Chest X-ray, PA view. Patient: 61 years old, sex M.
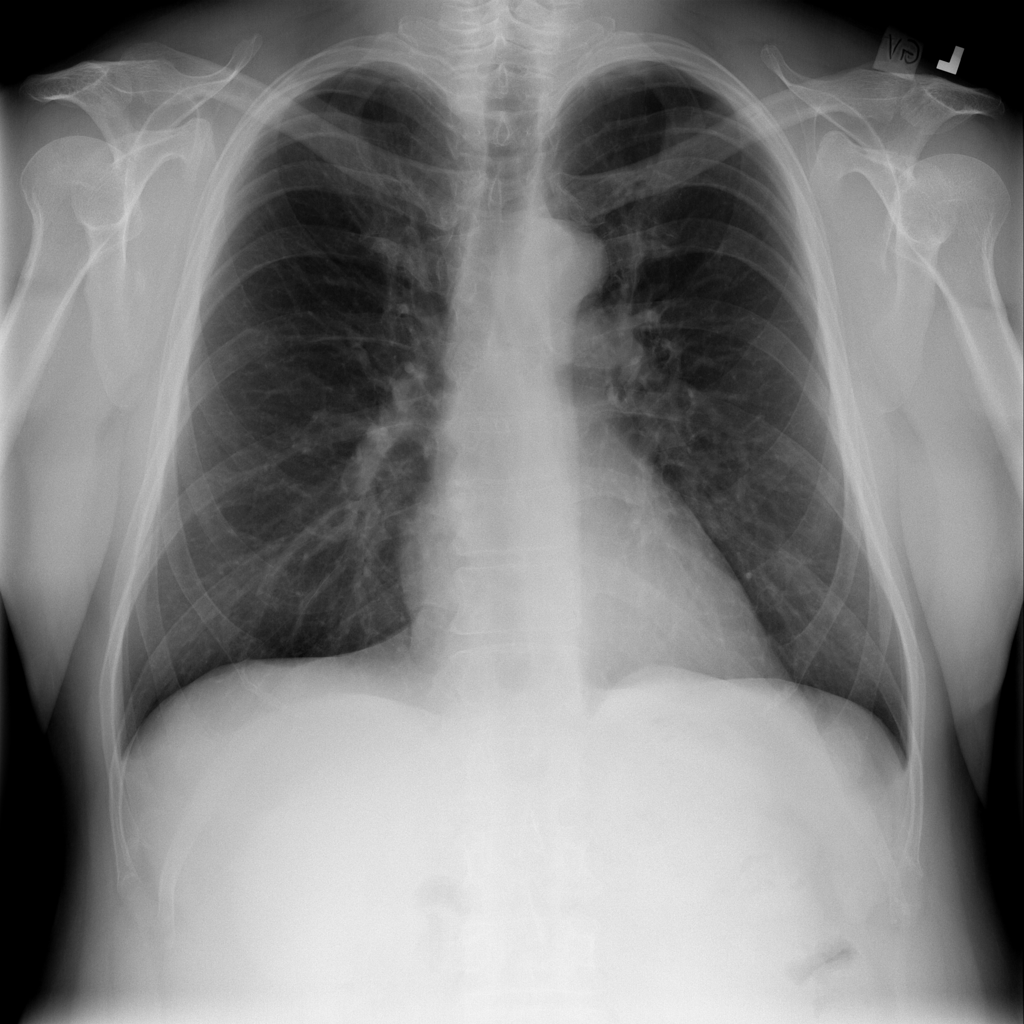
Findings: No Finding